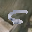
Label: 5